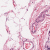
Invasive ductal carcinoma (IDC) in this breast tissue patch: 0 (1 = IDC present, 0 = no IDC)